Question: I have two lists that I am trying to do an exponential fit of form y=a*e^(bx) between. I am using an approach similar to the second answer from <URL> but the results are not matching what I know to be true from testing with excel. Here is my code:
'''
import numpy as np
from scipy.optimize import curve_fit
exp_constants = [62.5, 87.5, 112.5, 137.5, 162.5, 187.5, 212.5, 237.5, 262.5, 287.5]
means = [211.94, 139.30, 80.09, 48.29, 26.94, 12.12, 3.99, 1.02, 0.09, 0.02]
def func(x1, a, b):
return a * np.exp(b * x1)
popt, pcov = curve_fit(func, exp_constants, means)
'''
When returning 'popt[0]' and 'popt[1]' I get 3.222e-127 and 1.0 respectively. However, when checking with excel the correct exponential equation should be y=7231.3e^(-0.04x). I am not very familiar with the curve_fit approach, is there something that I am missing in my code or a better approach to getting the correct exponential fit?
Edit: Here is the plot that is made with the following code:
'''
plt.figure()
plt.plot(exp_constants, means, 'ko', label="Data")
plt.plot(exp_constants, func(exp_constants, *popt), 'r-', label="Fitted Curve")
plt.legend()
plt.show
'''

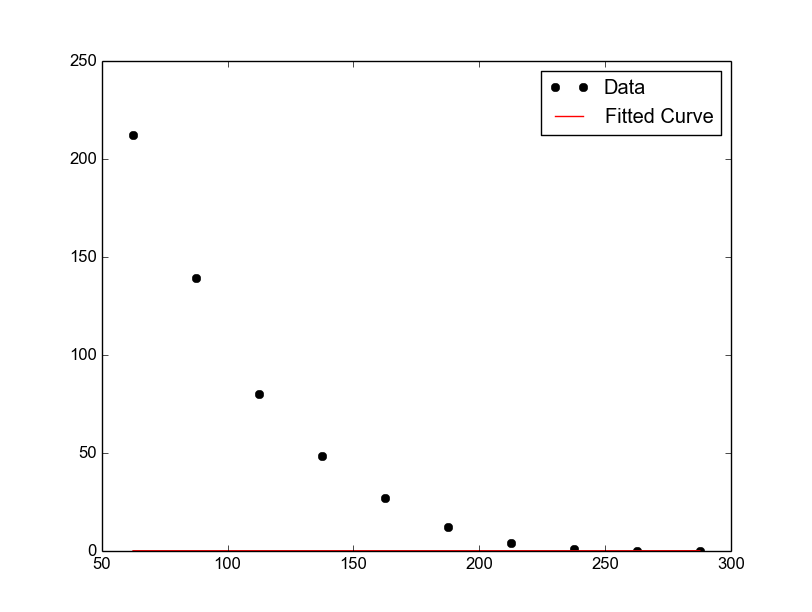
Answer: I guess the problem is that you do not provide an initial guess for the parameters, so <URL>:
'''
import numpy as np
from scipy.optimize import curve_fit
exp_constants = np.array([62.5, 87.5, 112.5, 137.5, 162.5, 187.5, 212.5,
237.5, 262.5, 287.5])
means = np.array([211.94, 139.30, 80.09, 48.29, 26.94, 12.12, 3.99,
1.02, 0.09, 0.02])
def func(x1, a, b):
return a * np.exp(b * x1)
guess = [100, -0.1]
popt, pcov = curve_fit(func, exp_constants, means, p0 = guess)
'''
The exact value of the guess is not important, but you should probably have at least the order of magnitude and the signs right, so that the optimization can converge to the optimal value. I just used some random numbers close to the 'correct answer' you mentioned. When you don't know what to guess, you can do a 'polyfit(xdata, log(ydata), 1)' and some basic math to get an initial value, as shown by <URL> to the question you linked.
Quick plot:
'''
x = np.linspace(exp_constants[0], exp_constants[-1], 1000)
plt.plot(exp_constants, means, 'ko', x, popt[0]*np.exp(popt[1]*x), 'r')
plt.show()
'''
Result: